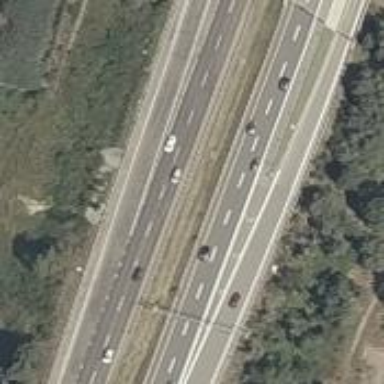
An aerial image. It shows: Asphalt motorway link.